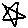
Label: star